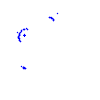
Particle: kaon